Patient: sex M, age 34
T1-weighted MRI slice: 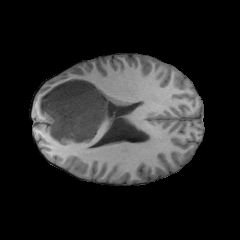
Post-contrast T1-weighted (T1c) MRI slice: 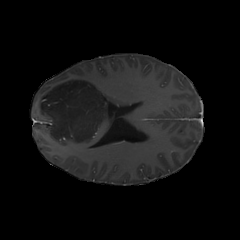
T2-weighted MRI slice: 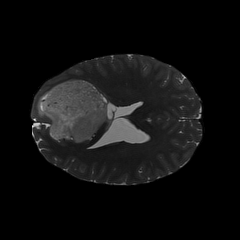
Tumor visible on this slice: yes
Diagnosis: Astrocytoma, IDH-mutant
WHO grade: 2